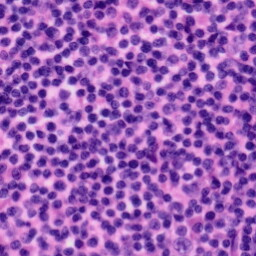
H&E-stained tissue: Tonsil